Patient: sex F, age 34
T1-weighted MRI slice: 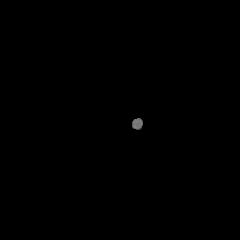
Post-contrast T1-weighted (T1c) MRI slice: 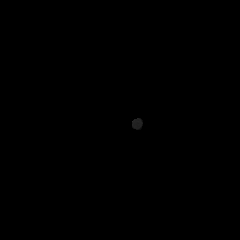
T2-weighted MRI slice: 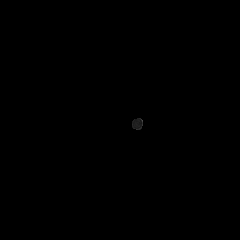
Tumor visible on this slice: no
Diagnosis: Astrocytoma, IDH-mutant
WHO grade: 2